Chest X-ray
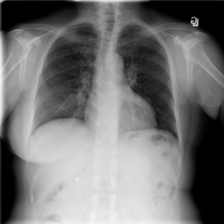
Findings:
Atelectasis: negative
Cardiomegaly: negative
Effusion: negative
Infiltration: negative
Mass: negative
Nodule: negative
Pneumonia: negative
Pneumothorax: negative
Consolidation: negative
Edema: negative
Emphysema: negative
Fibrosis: negative
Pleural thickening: negative
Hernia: negative